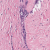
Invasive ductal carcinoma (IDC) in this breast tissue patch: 0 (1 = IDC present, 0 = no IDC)